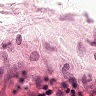
Metastatic tissue present: no